Field crop: maize
Growth stage: 2
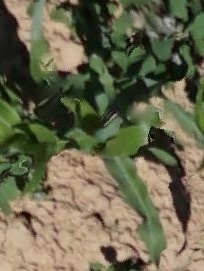
Species: maize